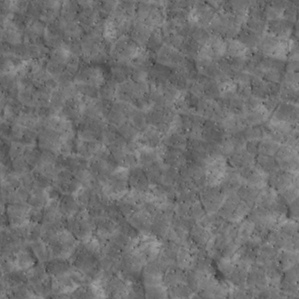
Label: non_frost